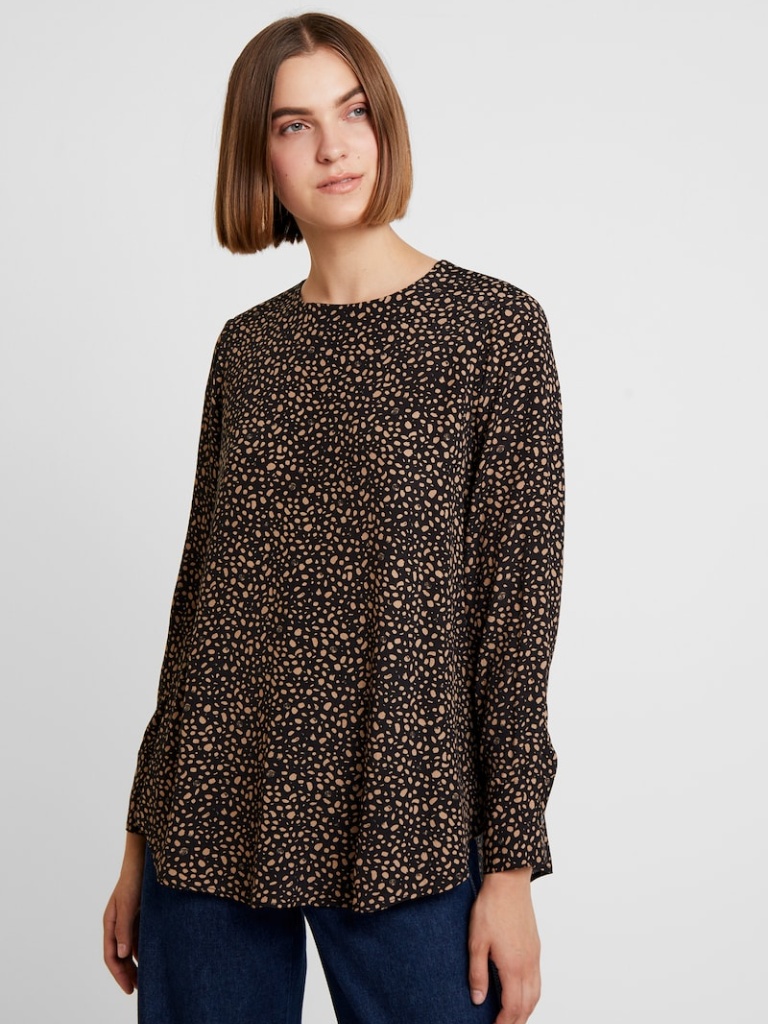
polyester relaxed a long-sleeved with the sleeves down hip length Untucked crew blouse